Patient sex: F
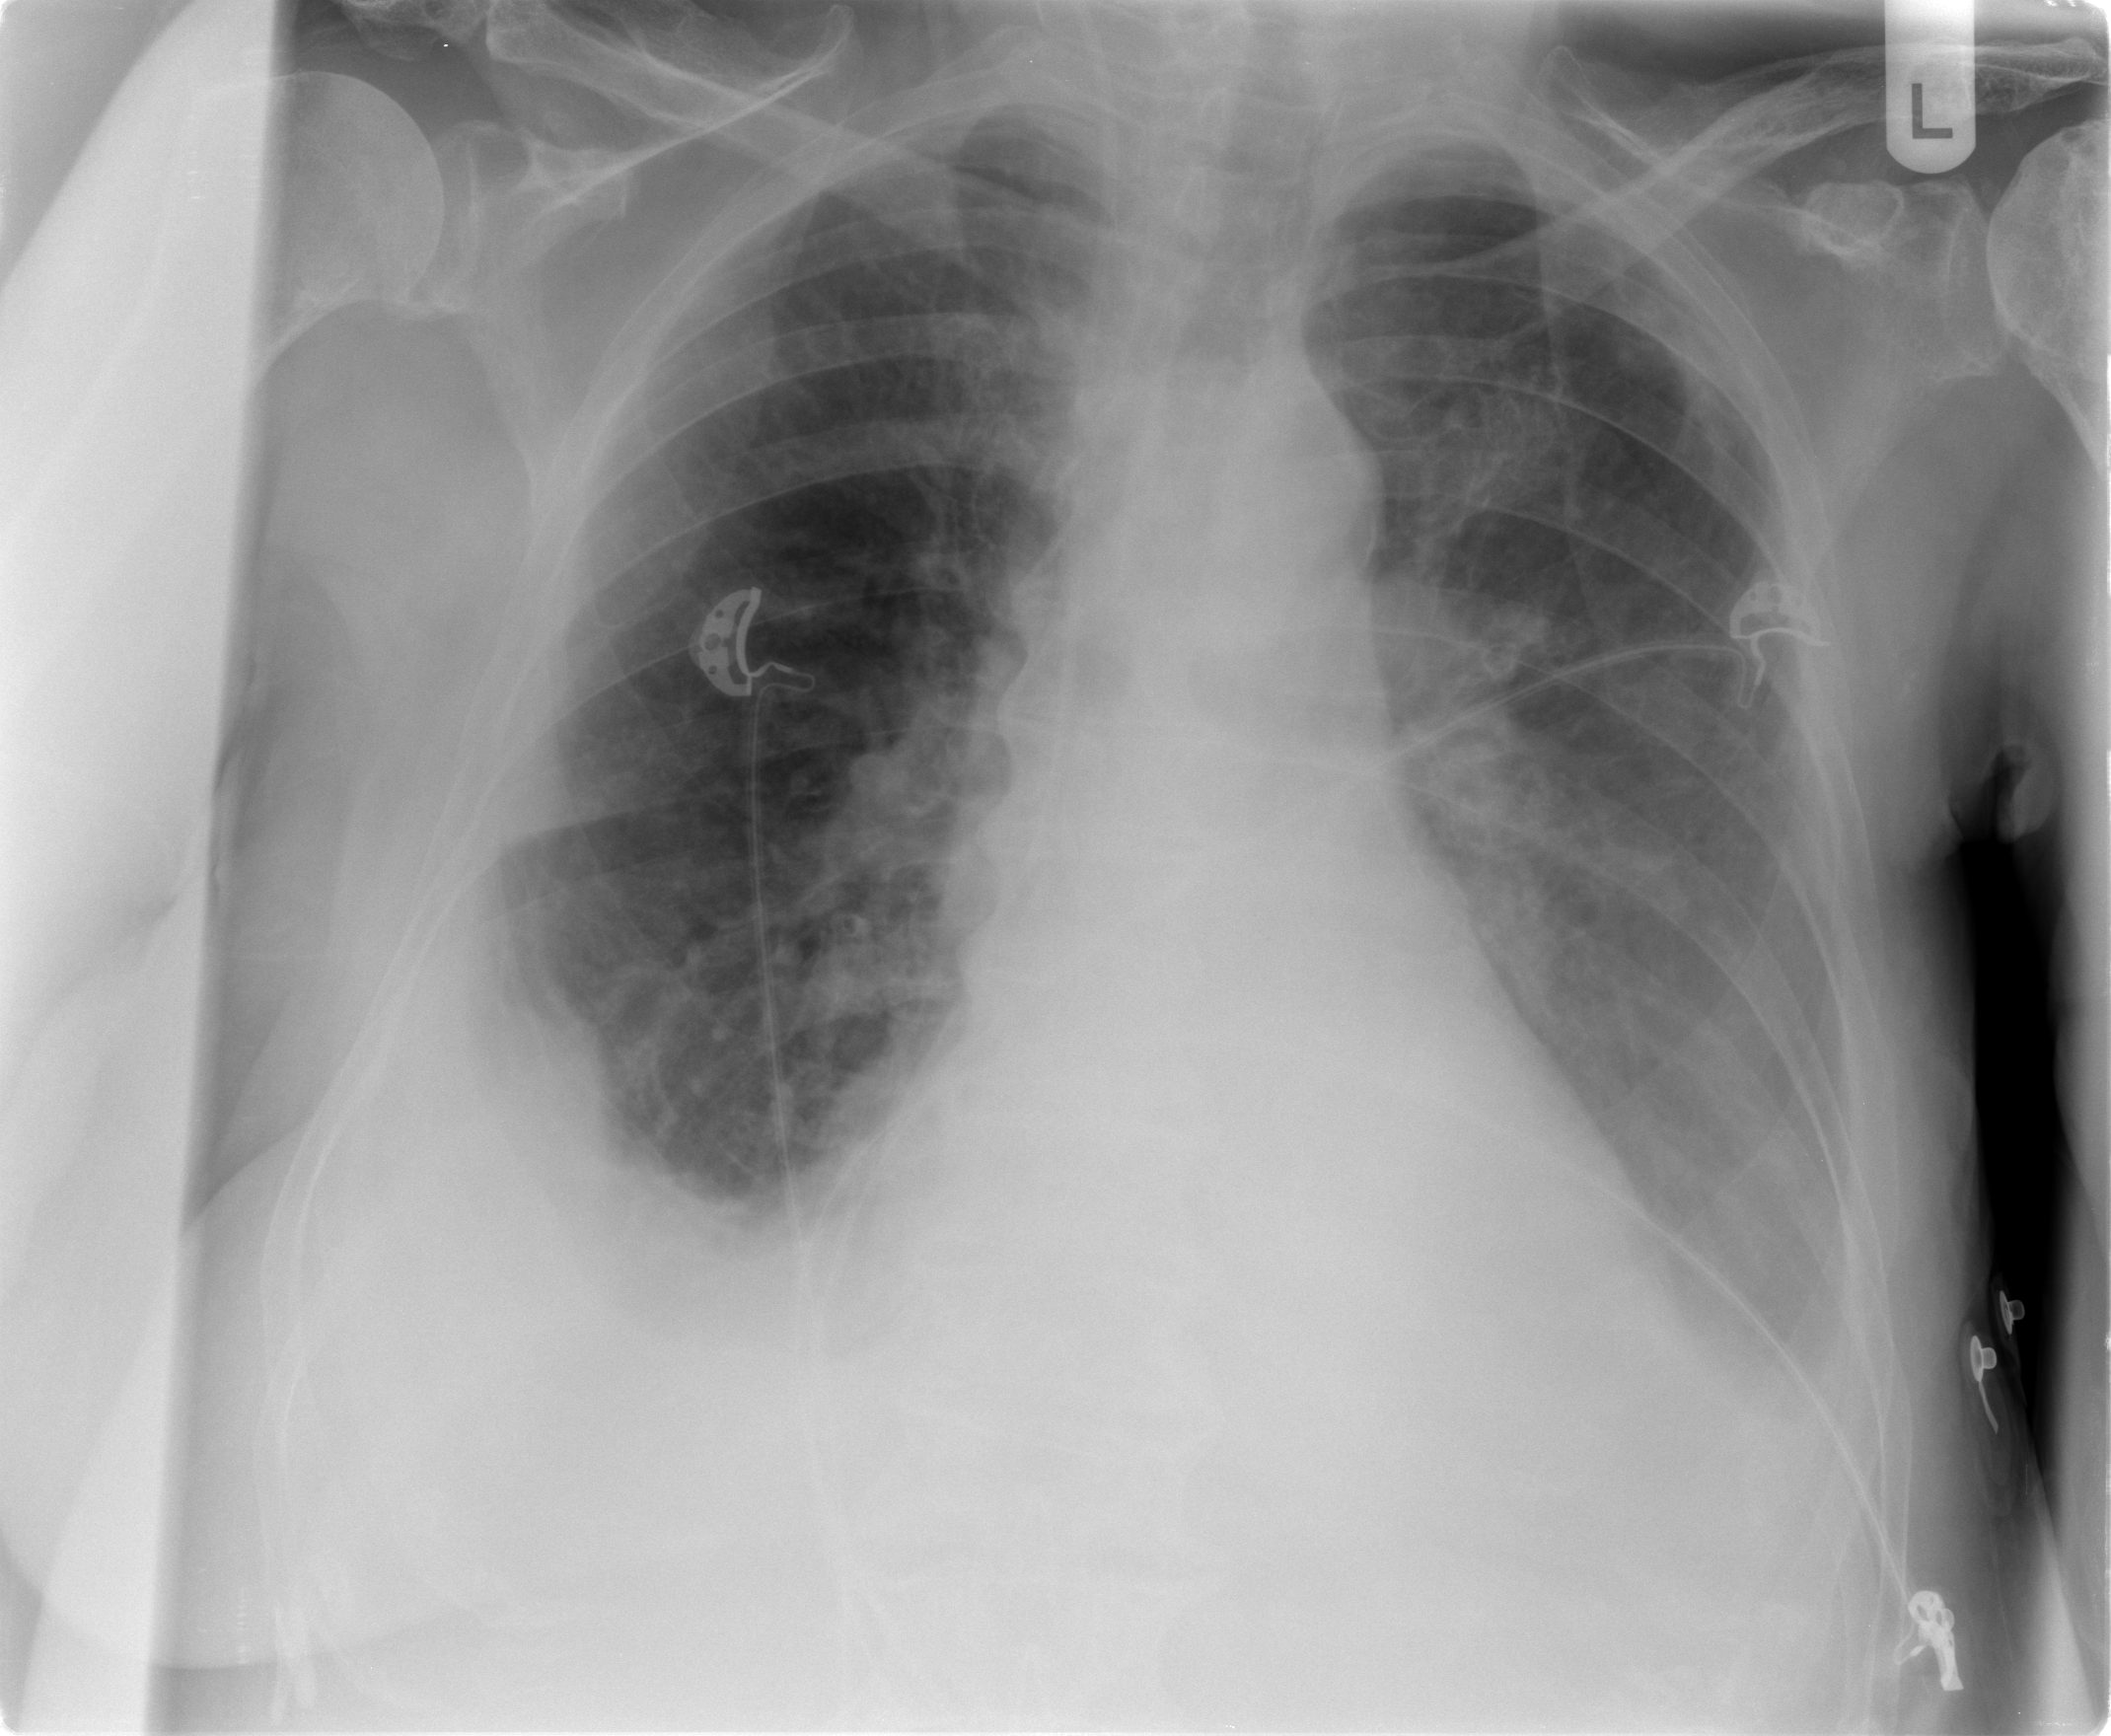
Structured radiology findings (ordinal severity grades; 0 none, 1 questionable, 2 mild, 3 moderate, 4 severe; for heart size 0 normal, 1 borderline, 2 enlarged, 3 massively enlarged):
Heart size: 0
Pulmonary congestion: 2
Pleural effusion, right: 3
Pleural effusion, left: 2
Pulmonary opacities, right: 2
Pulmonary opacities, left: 0
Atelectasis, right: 3
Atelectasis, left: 2